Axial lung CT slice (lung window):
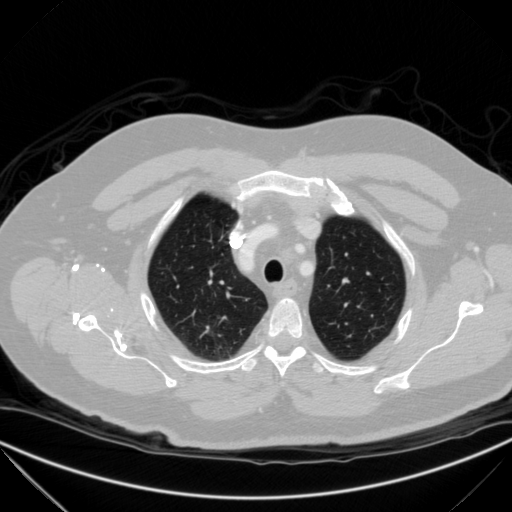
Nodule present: no